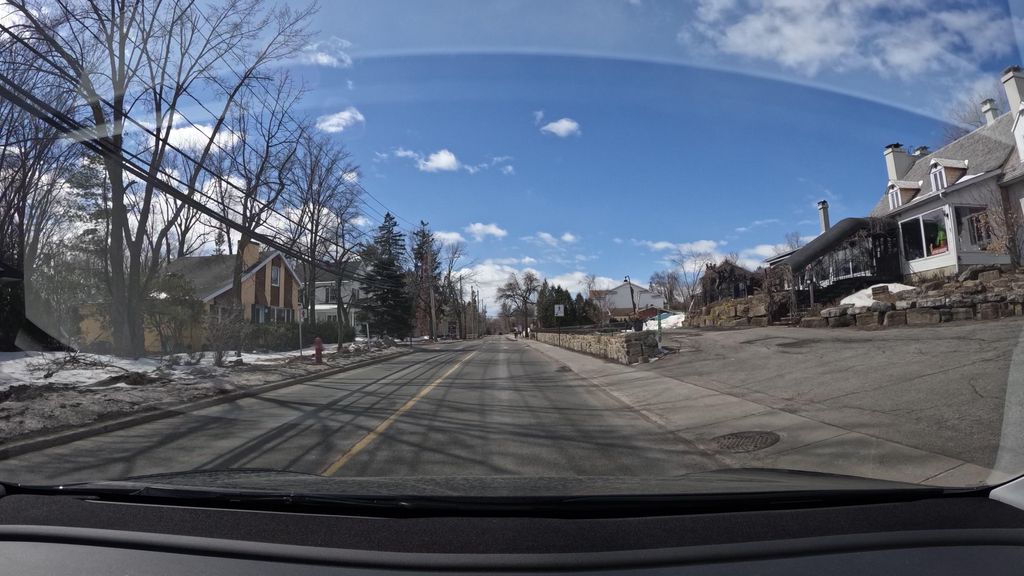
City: montreal